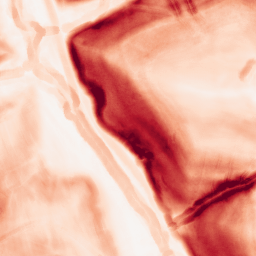
Category: morphological
Decomposition family: morphological_gradient
Decomposition parameters: size: 5
shape: disk
Upsampling method: fft_zeropad
Upsampling parameters: scale: 2
Upsampling scale: 2